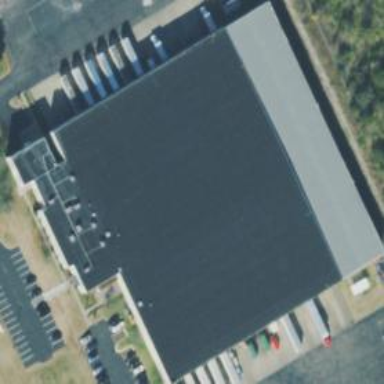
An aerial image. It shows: Industrial building.